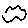
Label: cloud